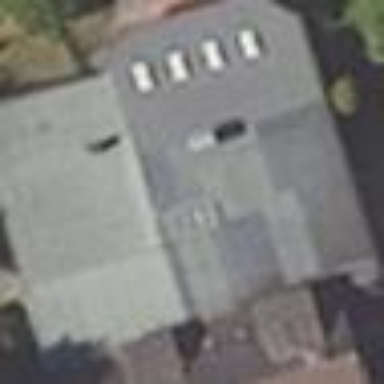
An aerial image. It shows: Shed building.